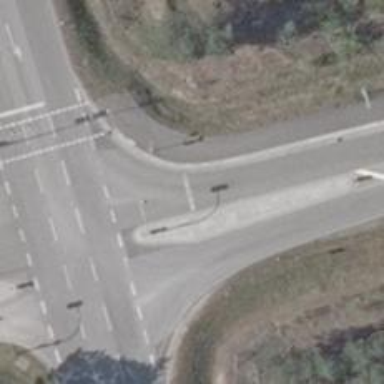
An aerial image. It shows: Road with traffic signals.